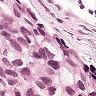
Metastatic tissue present: yes